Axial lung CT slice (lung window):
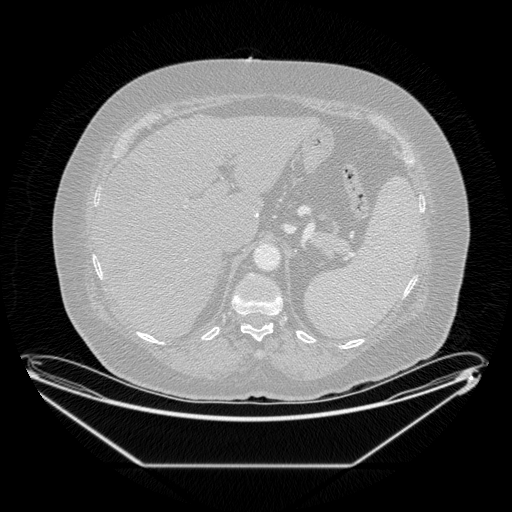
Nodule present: no